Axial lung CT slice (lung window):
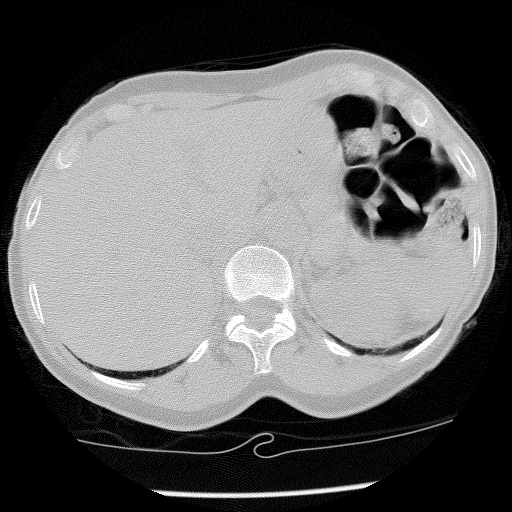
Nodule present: no